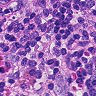
Metastatic tissue present: no